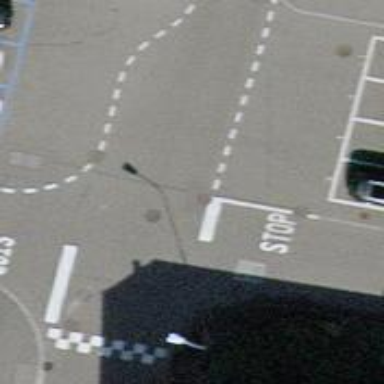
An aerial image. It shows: Traffic calming table.